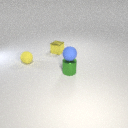
small green metal cylinder in front of small yellow rubber sphere